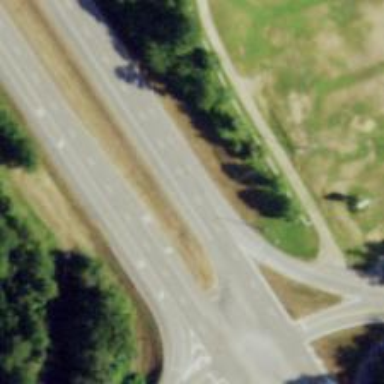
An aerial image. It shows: Primary highway with asphalt surface that includes dual carriageway.